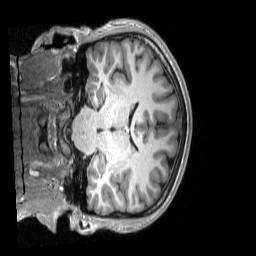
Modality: T1w
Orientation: coronal
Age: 18
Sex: male
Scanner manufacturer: siemens
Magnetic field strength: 3 T
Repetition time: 2.53 s
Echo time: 0.00174 s